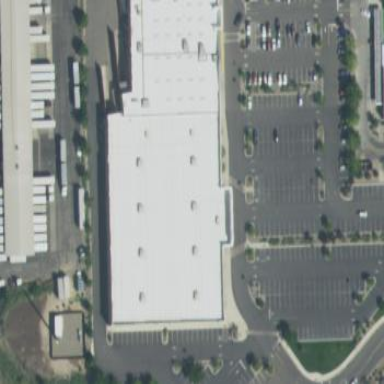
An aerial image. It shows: Retail building.